Field crop: maize
Growth stage: 2
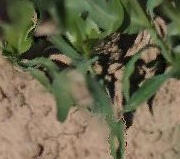
Species: maize